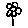
Label: flower